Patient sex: M
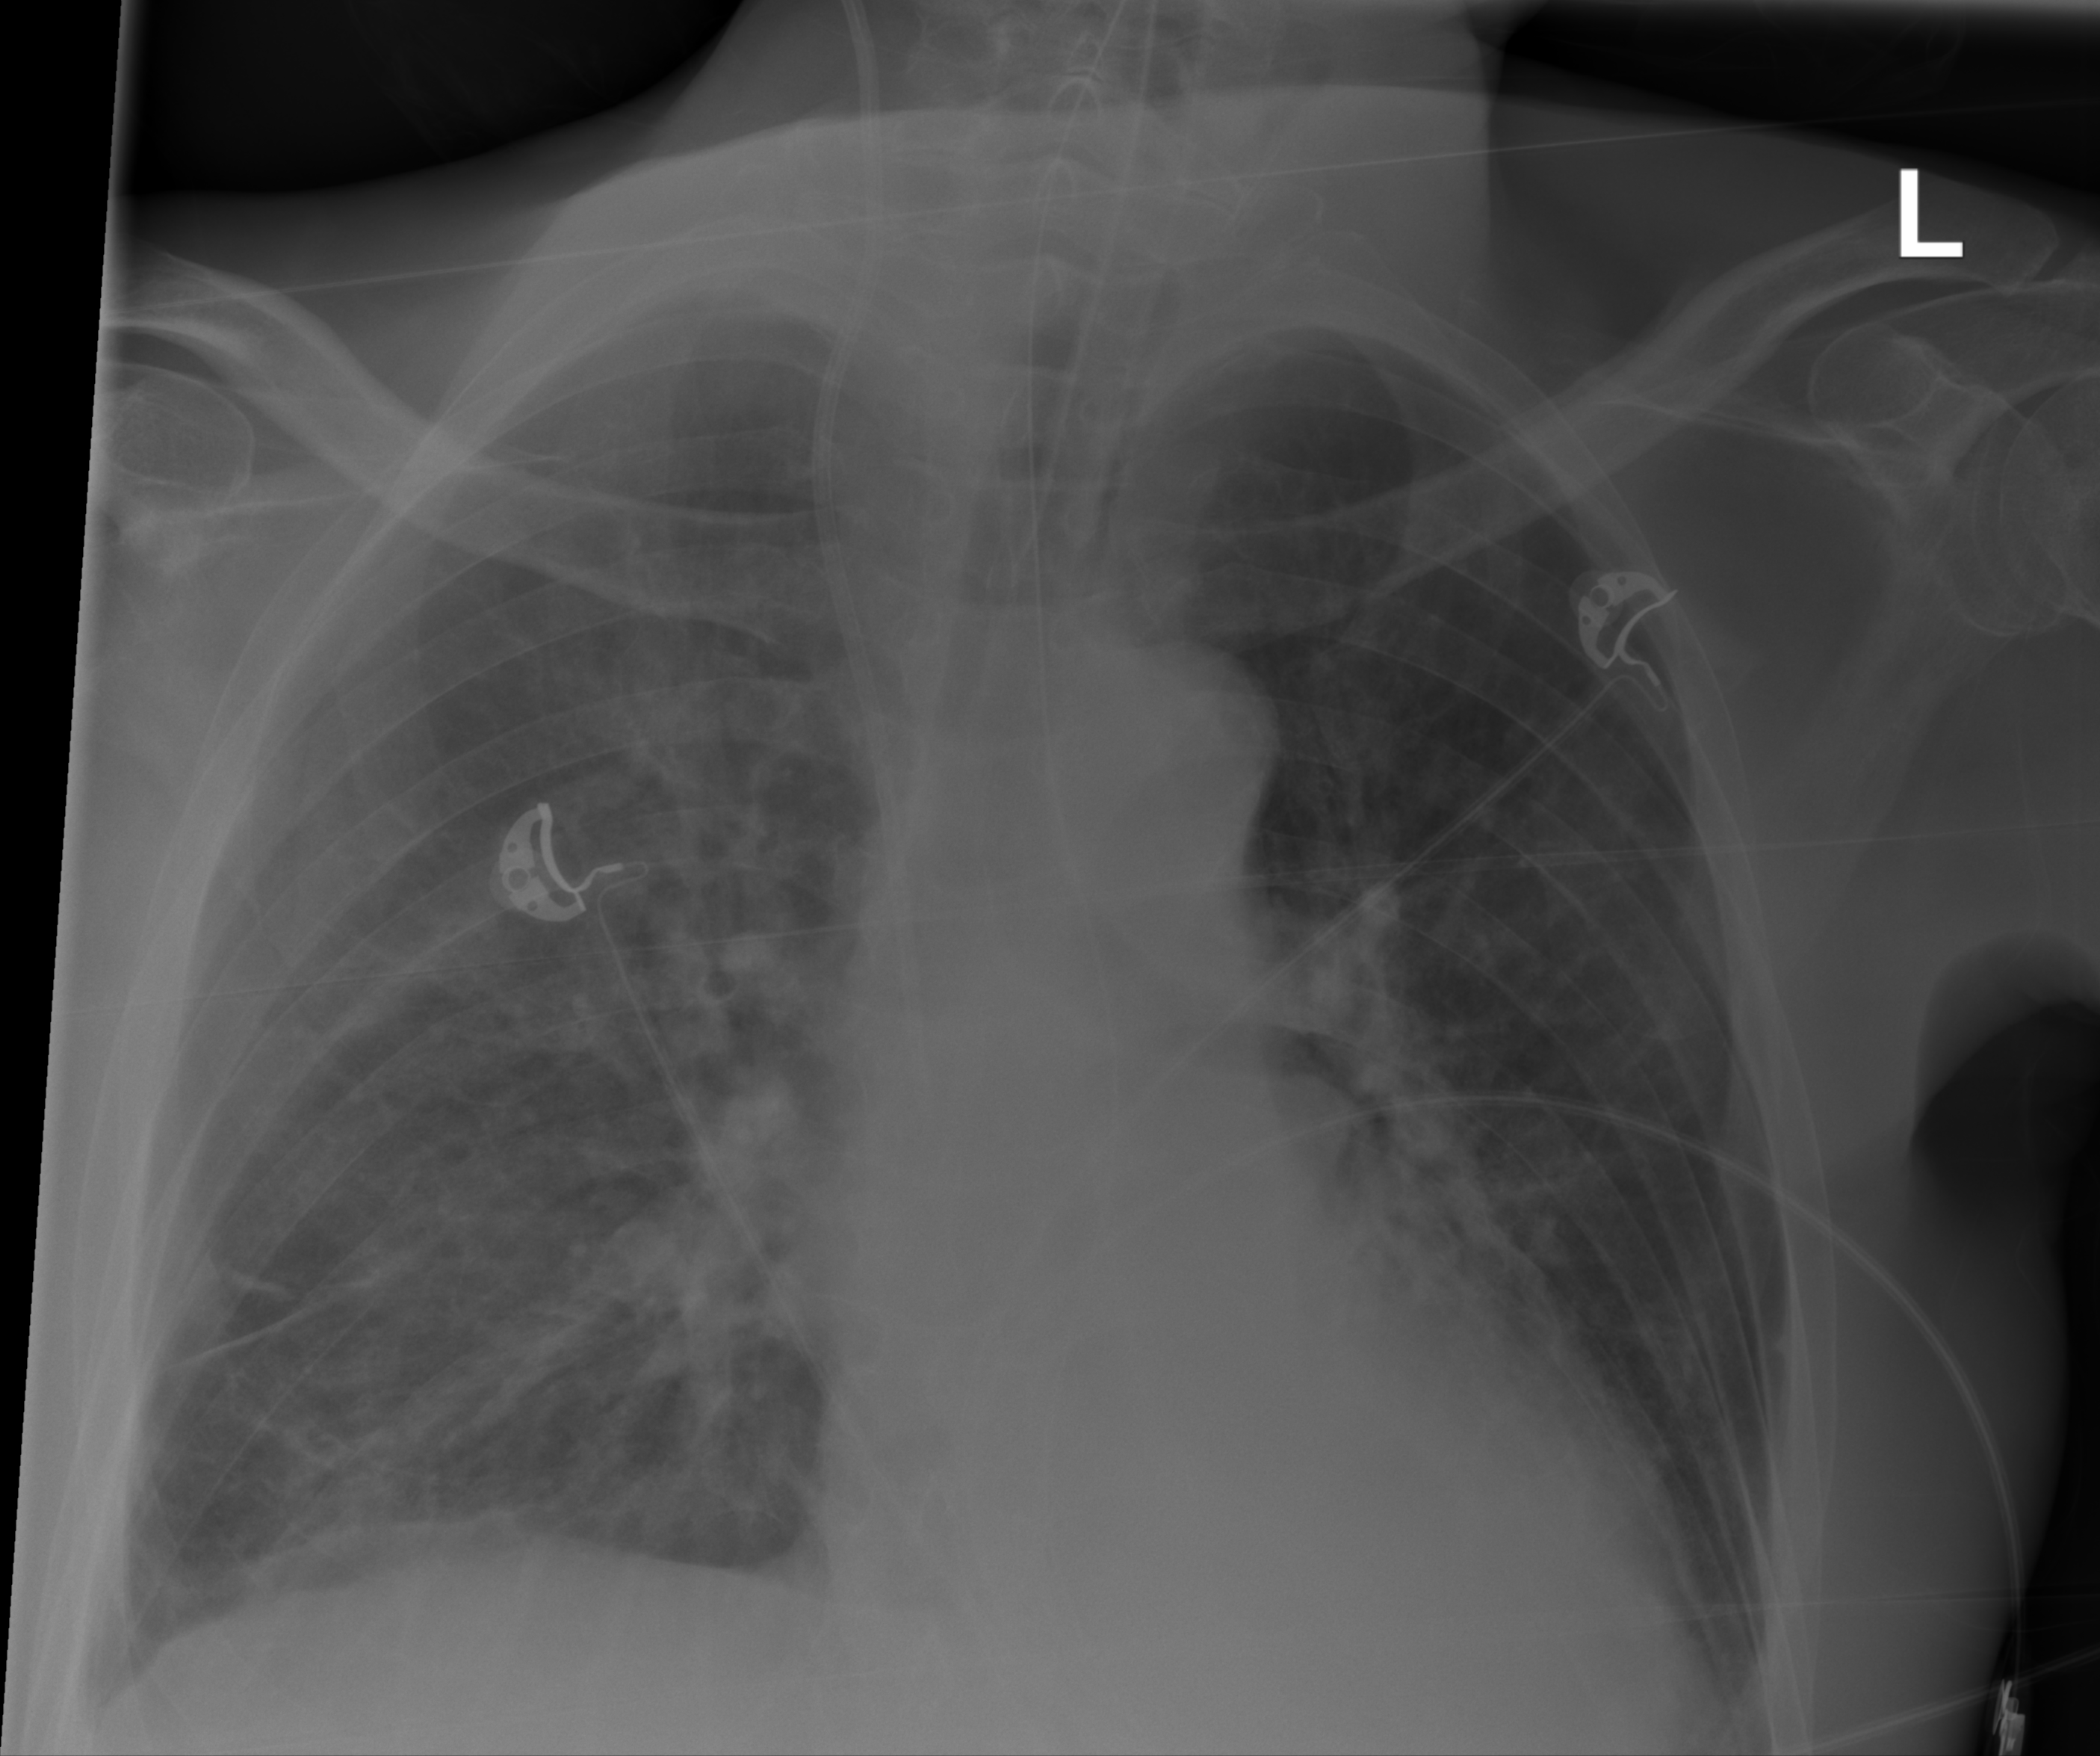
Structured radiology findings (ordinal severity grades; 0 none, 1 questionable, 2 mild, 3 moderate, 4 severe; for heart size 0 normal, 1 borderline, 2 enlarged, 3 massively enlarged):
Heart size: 0
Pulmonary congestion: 2
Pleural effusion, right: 0
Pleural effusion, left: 0
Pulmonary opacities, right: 0
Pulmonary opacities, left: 0
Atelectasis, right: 2
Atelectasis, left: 2